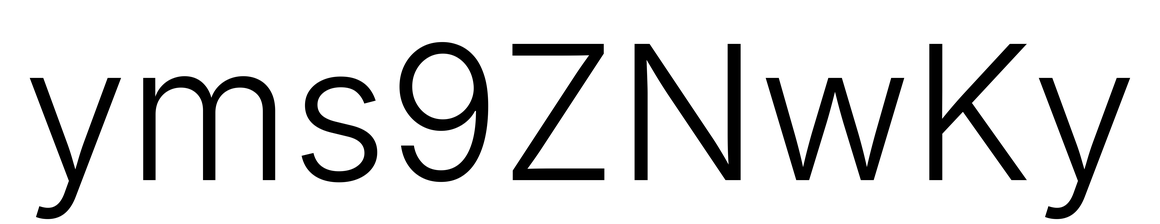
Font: Inter_Light